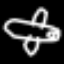
Label: airplane